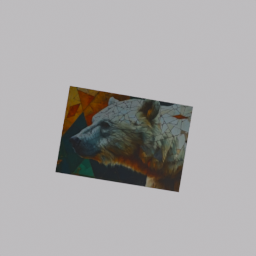
Label: decoration